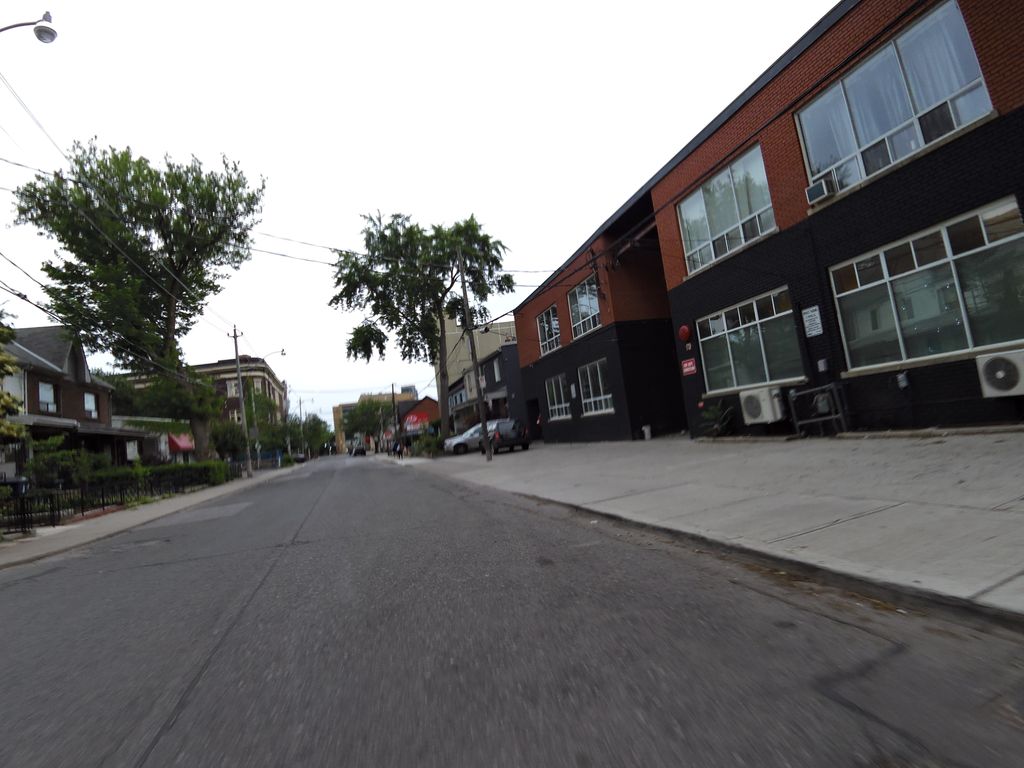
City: toronto